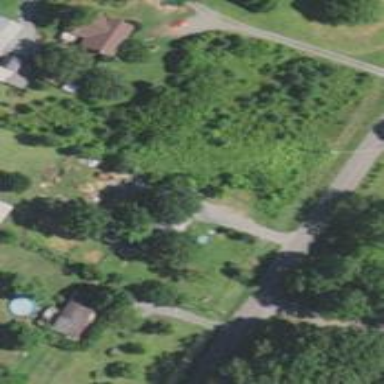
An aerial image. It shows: Driveway.